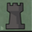
Piece: bR